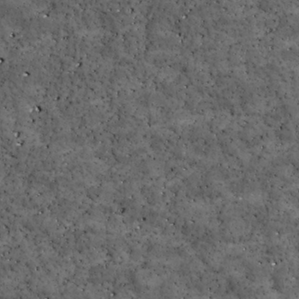
Label: non_frost